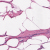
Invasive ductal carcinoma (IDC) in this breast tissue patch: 0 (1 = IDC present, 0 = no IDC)